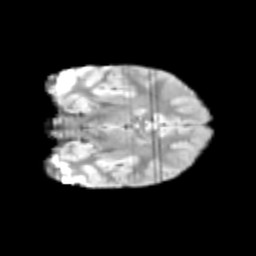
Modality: T2w
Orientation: coronal
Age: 12
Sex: female
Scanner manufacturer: siemens
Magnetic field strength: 3 T
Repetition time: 3.8 s
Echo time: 0.07 s